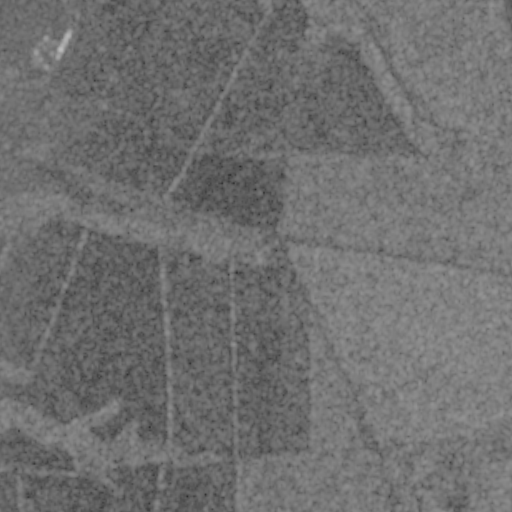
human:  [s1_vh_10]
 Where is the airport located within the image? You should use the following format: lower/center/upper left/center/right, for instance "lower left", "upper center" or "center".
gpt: The airport is located in the upper left of the image.
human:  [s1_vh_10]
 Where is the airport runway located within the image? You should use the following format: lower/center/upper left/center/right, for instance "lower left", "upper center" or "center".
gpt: The airport runway is located in the upper left of the image.
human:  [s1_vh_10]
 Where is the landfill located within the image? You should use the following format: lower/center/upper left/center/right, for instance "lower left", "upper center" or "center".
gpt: The landfill is located in the upper right of the image.
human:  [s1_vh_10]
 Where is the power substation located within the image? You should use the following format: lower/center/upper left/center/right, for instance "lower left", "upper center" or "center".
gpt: The power substation is located in the lower right of the image.
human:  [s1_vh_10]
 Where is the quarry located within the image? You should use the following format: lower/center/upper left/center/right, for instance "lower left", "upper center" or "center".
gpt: There is no quarry in the image.

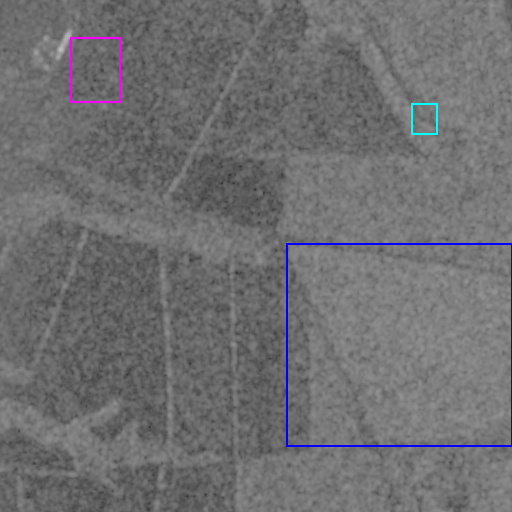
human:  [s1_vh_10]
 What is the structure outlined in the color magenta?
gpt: The structure outlined in magenta is an airport.
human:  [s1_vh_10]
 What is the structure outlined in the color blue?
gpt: The structure outlined in blue is a crop field.
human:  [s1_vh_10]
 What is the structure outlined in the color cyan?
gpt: The structure outlined in cyan is a landfill.
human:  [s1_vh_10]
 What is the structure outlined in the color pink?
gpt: There is no pink outline.